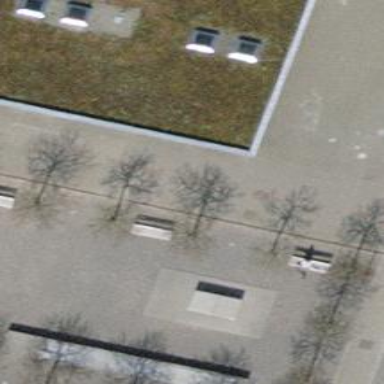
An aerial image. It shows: Brown bench in the vicinity.